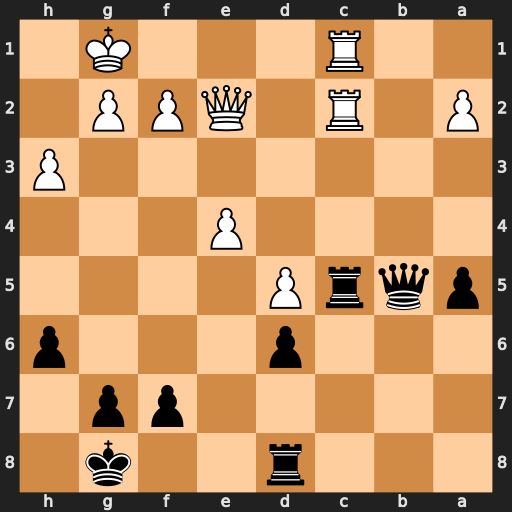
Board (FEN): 3r2k1/5pp1/3p3p/pqrP4/4P3/7P/P1R1QPP1/2R3K1
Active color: b
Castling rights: -
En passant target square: -
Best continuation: Qxe2 Rxe2 Rxc1+